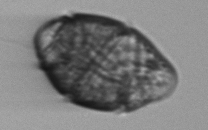
Label: Margalefidinium